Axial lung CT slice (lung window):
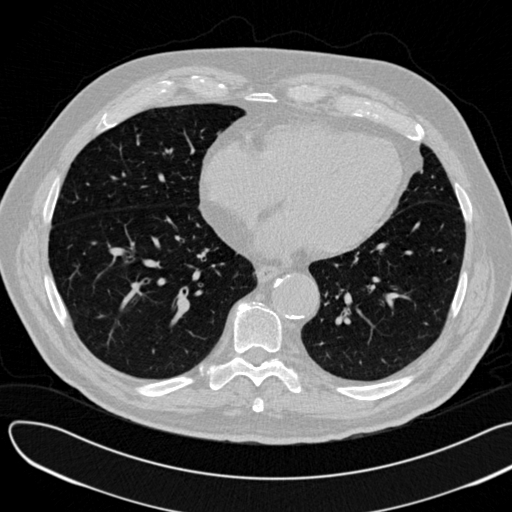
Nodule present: no